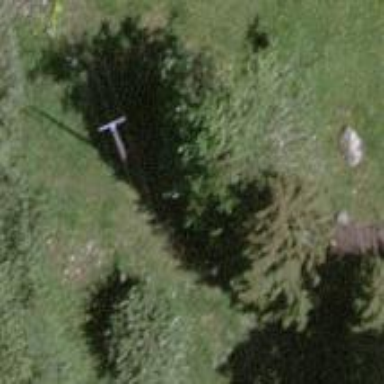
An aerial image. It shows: Power pole.